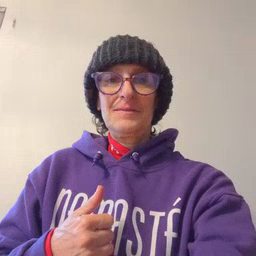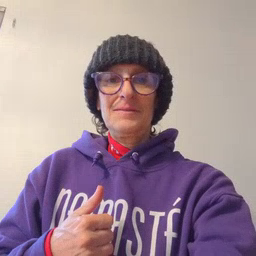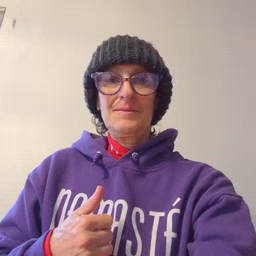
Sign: now